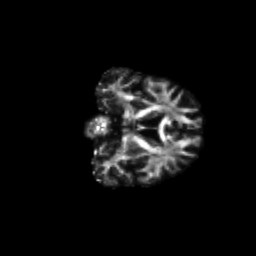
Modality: FA
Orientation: coronal
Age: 65
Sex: male
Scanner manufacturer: siemens
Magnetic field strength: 3 T
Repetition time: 4.71 s
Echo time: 0.0906 s